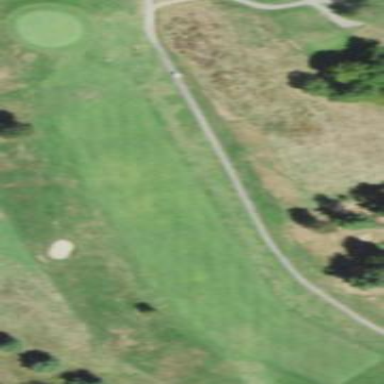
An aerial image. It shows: Golf fairway on pitch.